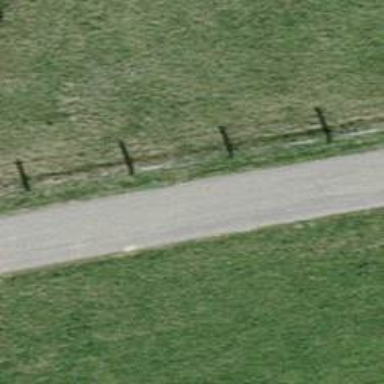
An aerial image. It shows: Asphalt track with grade1 tracktype suitable for agricultural vehicles.